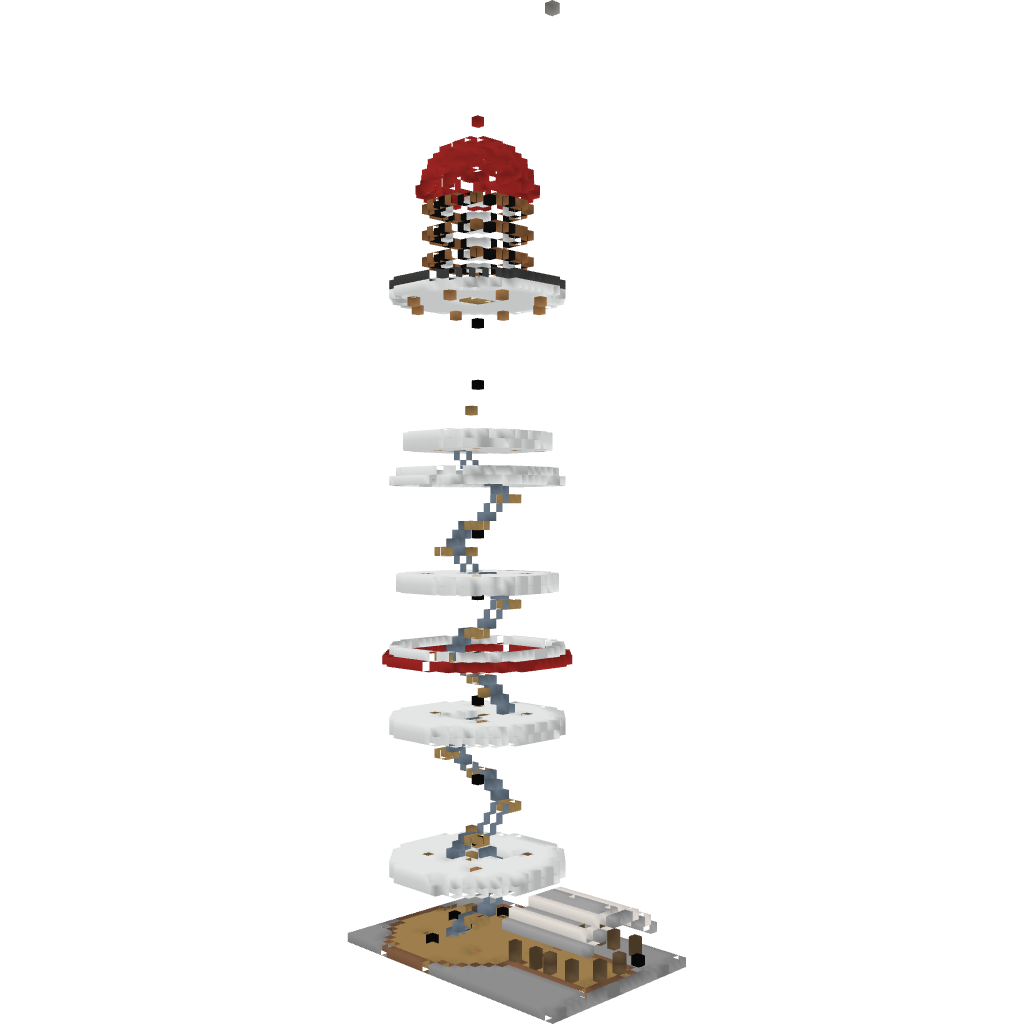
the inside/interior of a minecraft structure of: Light House